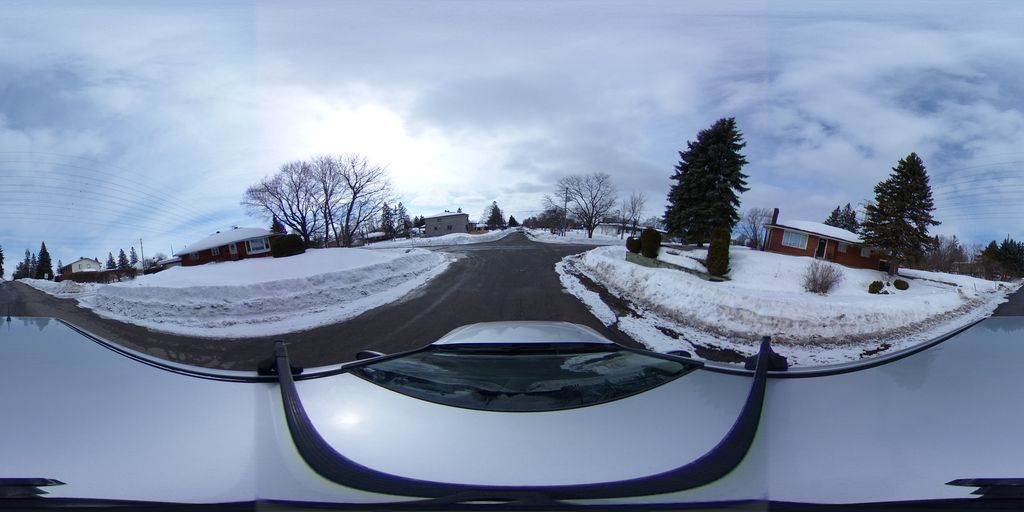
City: ottawa-gatineau